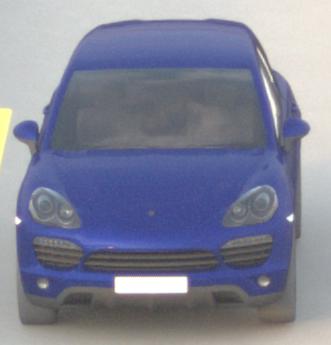
Make: Porsche
Model: Cayenne
Detailed model: Cayenne (958)
Model produced from: 2010/05
Model produced until: 2014/07
Doors: 5
Color: blue
Road condition: dry road
Daytime: sunrise or sunset
Contrast: low contrast